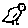
Label: bird